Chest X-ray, PA view. Patient: 26 years old, sex M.
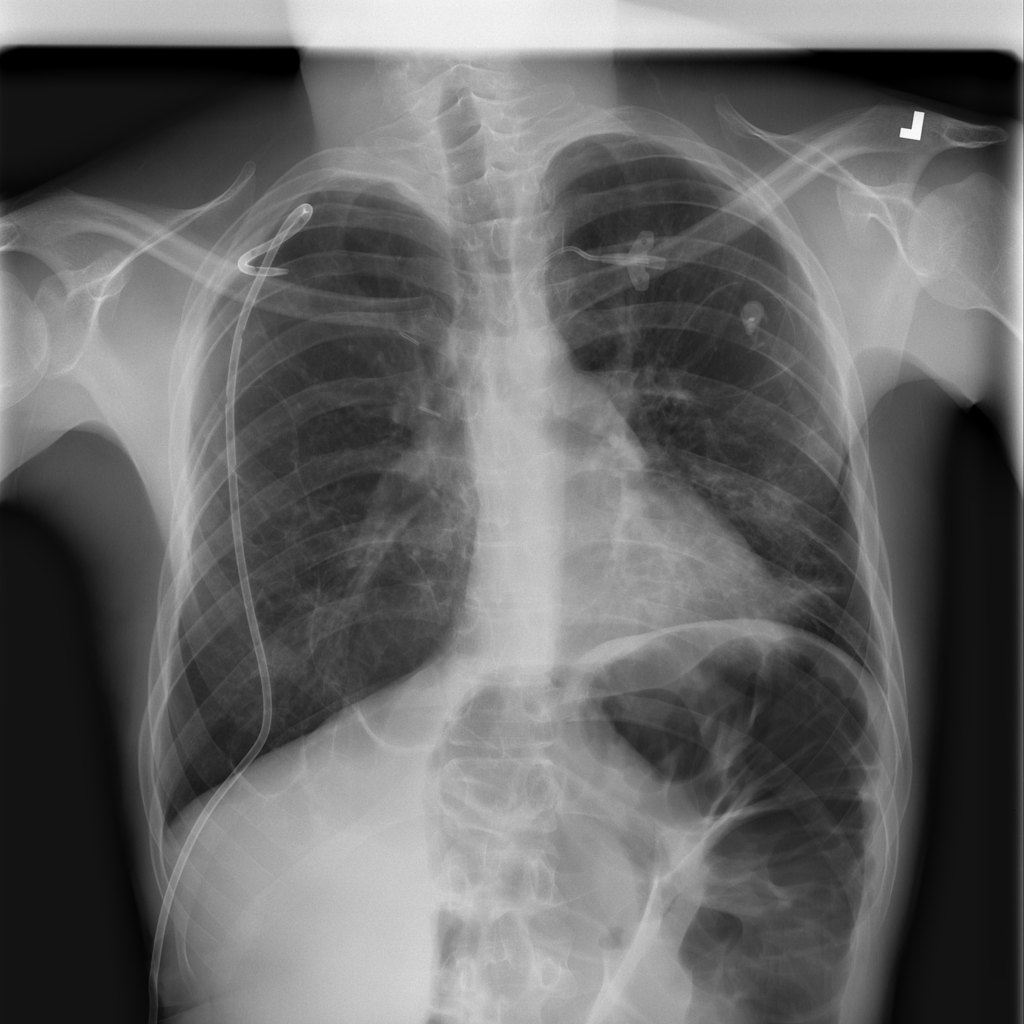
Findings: No Finding